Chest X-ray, PA view. Patient: 54 years old, sex M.
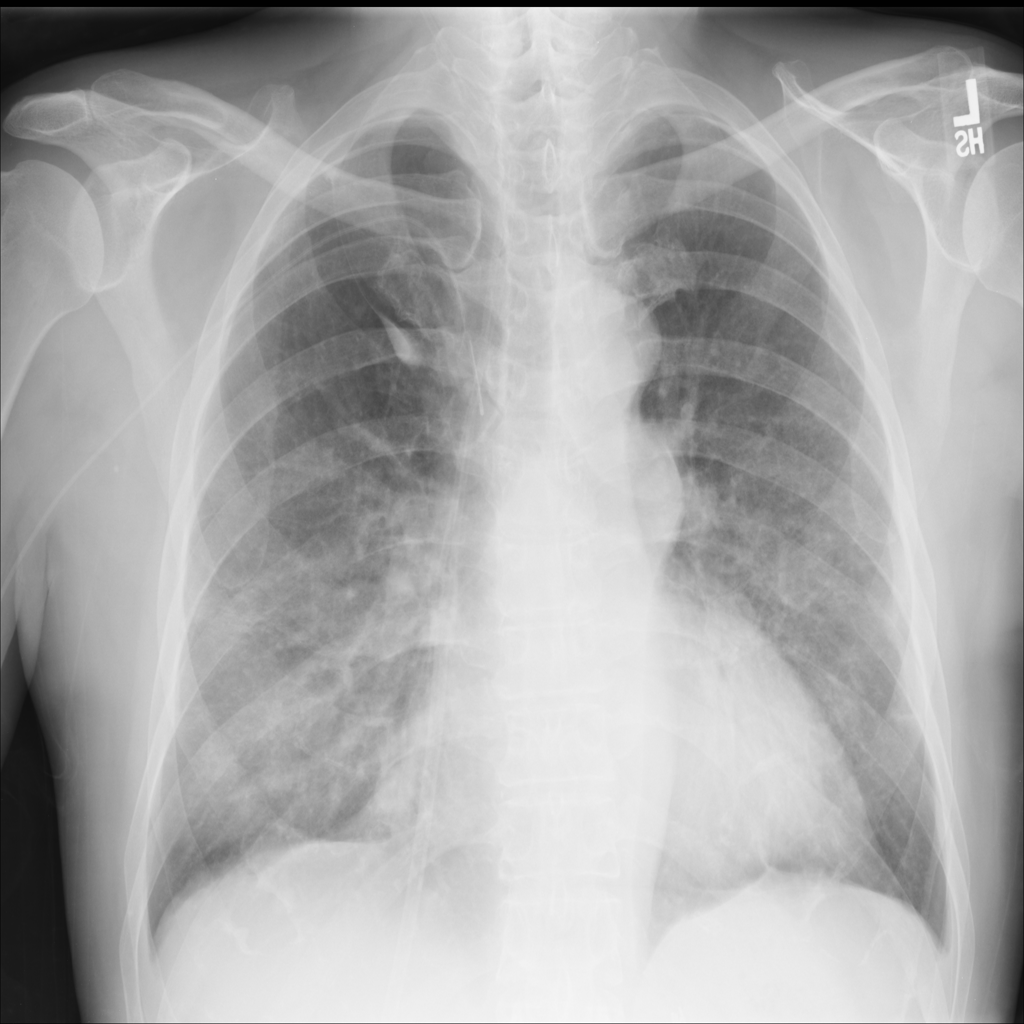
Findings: Effusion, Infiltration